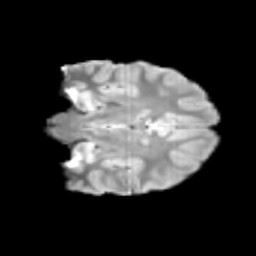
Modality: T2w
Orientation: coronal
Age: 13
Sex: male
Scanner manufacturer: siemens
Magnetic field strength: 3 T
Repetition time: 3.8 s
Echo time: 0.07 s